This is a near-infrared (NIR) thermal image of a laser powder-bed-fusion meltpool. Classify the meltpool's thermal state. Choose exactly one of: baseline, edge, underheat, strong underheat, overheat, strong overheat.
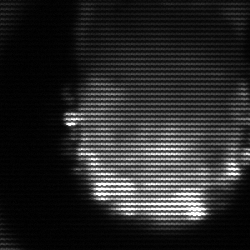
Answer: baseline